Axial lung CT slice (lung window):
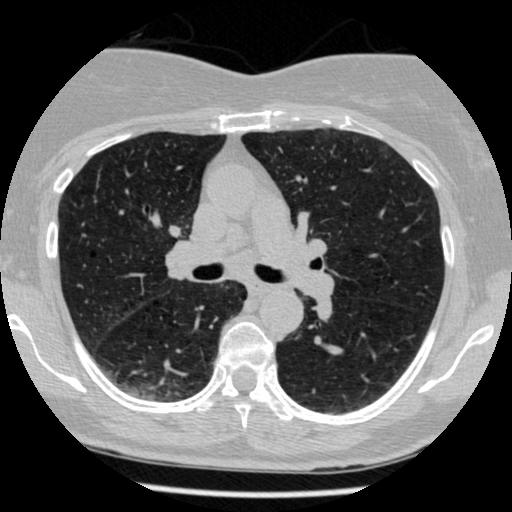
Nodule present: no